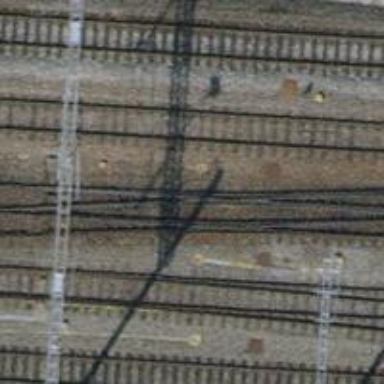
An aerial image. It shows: Railway switch.